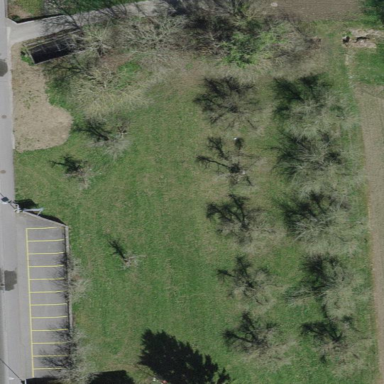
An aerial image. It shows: Orchard.